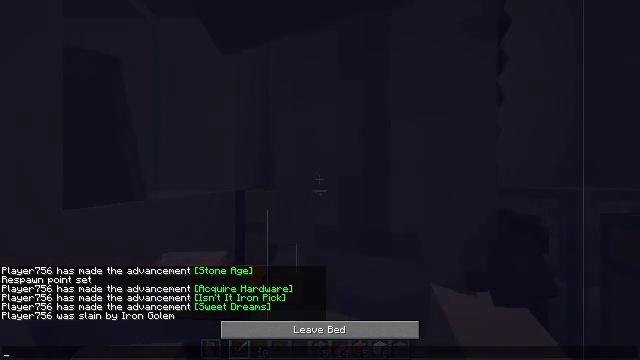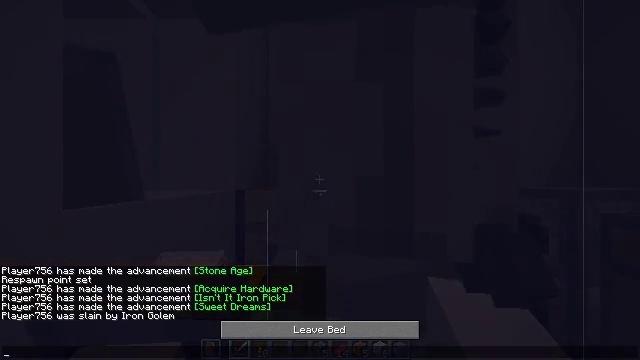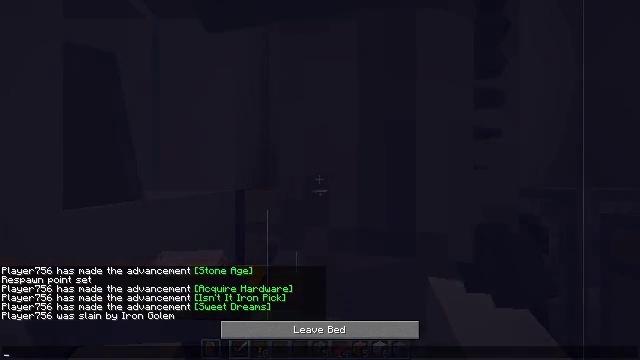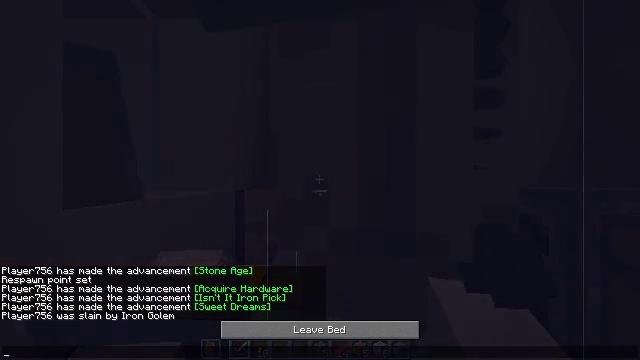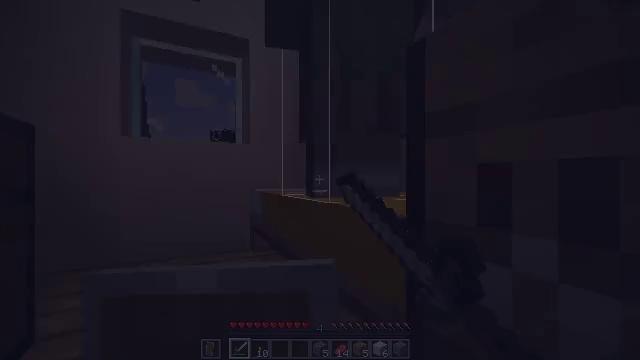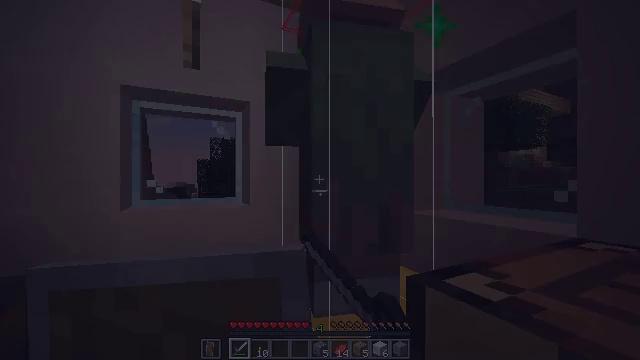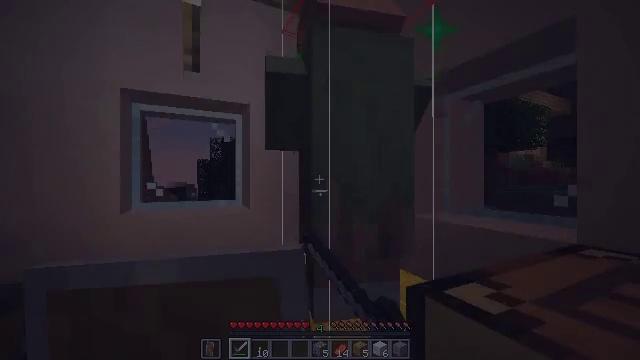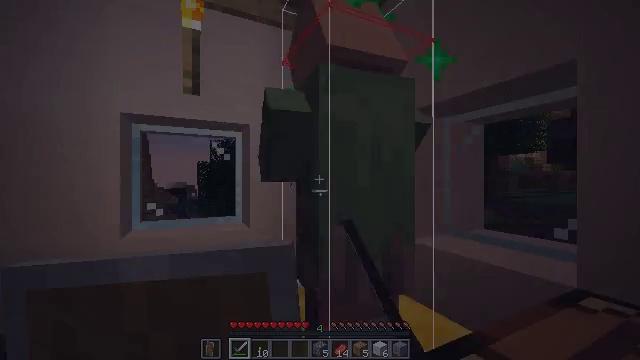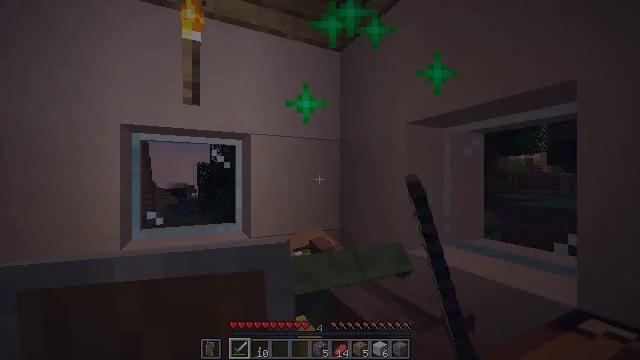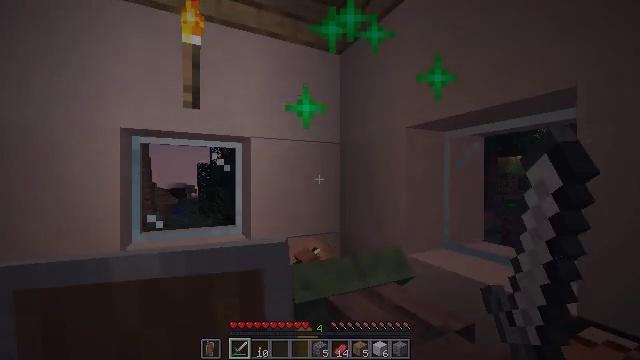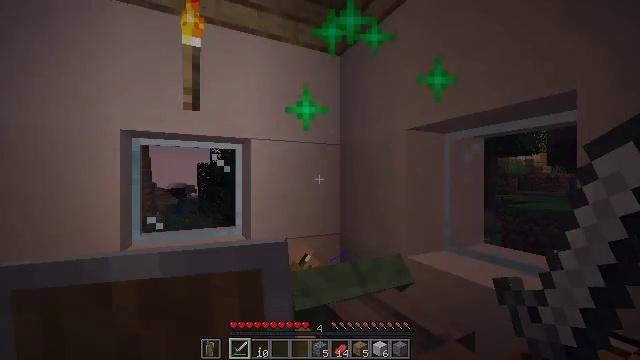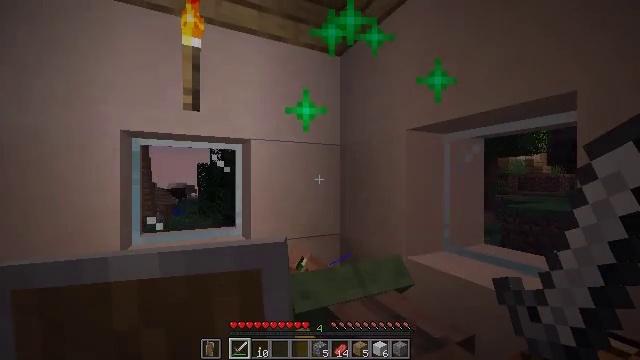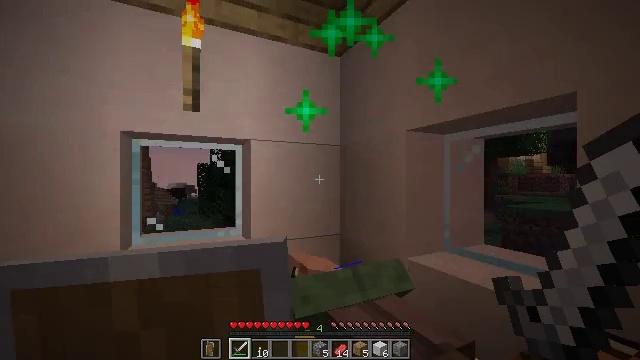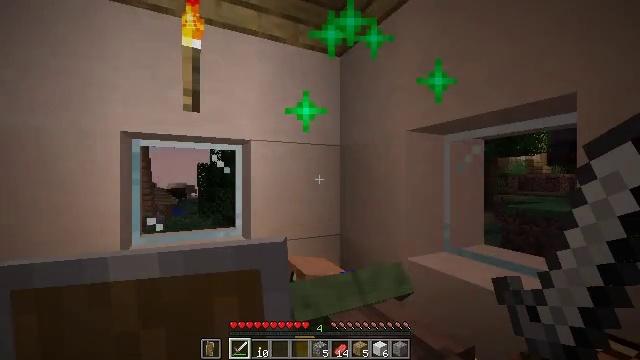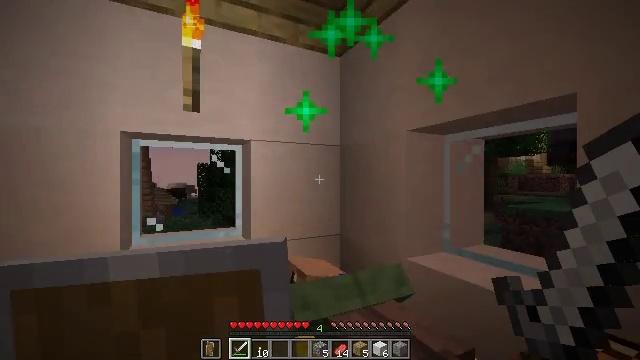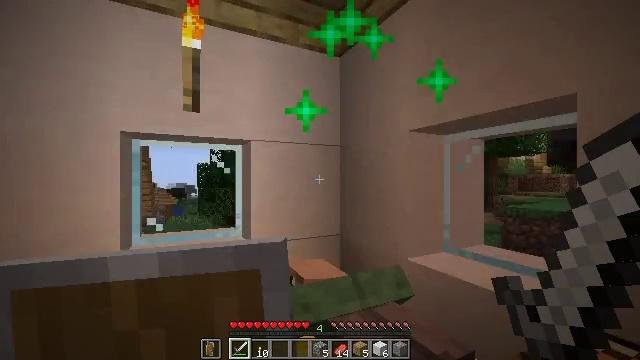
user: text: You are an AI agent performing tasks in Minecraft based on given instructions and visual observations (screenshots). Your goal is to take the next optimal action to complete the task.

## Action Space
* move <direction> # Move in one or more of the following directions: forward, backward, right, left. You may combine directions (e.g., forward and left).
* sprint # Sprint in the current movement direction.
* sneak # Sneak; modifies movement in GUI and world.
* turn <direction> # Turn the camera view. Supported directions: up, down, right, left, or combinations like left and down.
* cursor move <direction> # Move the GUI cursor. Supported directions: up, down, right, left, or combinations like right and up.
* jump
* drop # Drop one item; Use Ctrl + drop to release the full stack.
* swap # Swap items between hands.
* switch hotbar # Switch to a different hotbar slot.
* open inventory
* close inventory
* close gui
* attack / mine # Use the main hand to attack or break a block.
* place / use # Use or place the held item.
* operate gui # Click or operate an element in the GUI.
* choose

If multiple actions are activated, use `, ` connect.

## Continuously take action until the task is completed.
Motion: motion action
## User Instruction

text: Mine the oak door to pick it up.
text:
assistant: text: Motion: no_op
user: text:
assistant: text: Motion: no_op
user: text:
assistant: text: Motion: no_op
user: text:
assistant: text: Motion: no_op
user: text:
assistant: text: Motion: no_op
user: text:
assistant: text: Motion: no_op
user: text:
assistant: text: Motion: no_op
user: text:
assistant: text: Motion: no_op
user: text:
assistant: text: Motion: no_op
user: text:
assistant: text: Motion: no_op
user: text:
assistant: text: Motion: no_op
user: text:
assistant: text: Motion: no_op
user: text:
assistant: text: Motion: no_op
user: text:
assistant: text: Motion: no_op
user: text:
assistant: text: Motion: no_op
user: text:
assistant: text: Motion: turn left and down
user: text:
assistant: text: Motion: turn left and down
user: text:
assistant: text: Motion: turn right and down
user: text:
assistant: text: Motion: turn right
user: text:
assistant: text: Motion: no_op
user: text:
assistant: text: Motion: turn right
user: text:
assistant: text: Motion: no_op
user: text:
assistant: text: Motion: no_op
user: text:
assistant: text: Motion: no_op
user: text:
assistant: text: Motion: no_op
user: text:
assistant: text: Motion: no_op
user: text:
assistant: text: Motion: no_op
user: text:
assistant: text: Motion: no_op
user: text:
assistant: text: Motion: no_op
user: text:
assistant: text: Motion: no_op